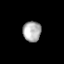
Tissue: skin
Cell type: Epithelial cells
Senescence score: 0.2563
Nuclear area (px): 366
Mean DAPI intensity: 173.962